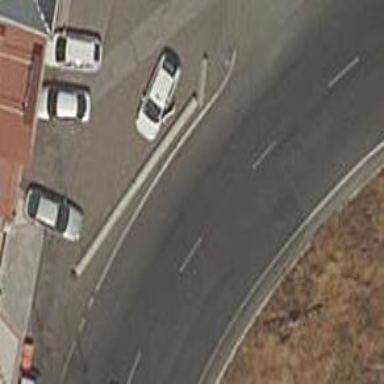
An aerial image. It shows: Secondary road made of asphalt leading to roundabout.